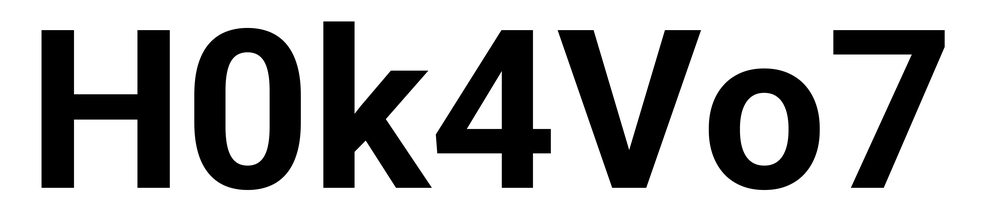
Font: Roboto_Bold